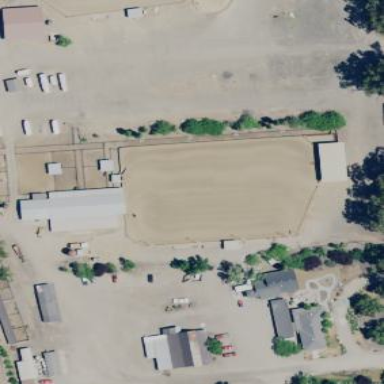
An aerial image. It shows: Equestrian pitch for leisure land activities.